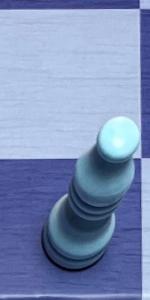
Label: Bishop_White